Question: I am trying to build a component similar to a JProgressBar which would show three states instead of two as shown <URL>.
I have built this by adding three JLabel components(with three different background colors) to a panel with layout set as GridBagLayout. I have assigned corresponding weights to these labels, so that they get resized according to the size of the parent panel. Below is the corresponding sample code:
'''
public class CustomProgressBar {
public static void main(String[] args) {
JFrame frame = new JFrame("test");
JPanel panel = new JPanel();
double firstLabelWeight = 0.10d;
double secondLabelWeight = 0.20d;
double thirdLabelWeight = 1d - firstLabelWeight - secondLabelWeight;
JLabel firstLabel = new JLabel();
firstLabel.setOpaque(true);
firstLabel.setBackground(Color.GREEN);
JLabel secondLabel = new JLabel();
secondLabel.setOpaque(true);
secondLabel.setBackground(Color.YELLOW);
JLabel thirdLabel = new JLabel();
thirdLabel.setOpaque(true);
thirdLabel.setBackground(Color.RED);
panel.setLayout(new GridBagLayout());
GridBagConstraints gbc = new GridBagConstraints();
gbc.fill = GridBagConstraints.BOTH;
gbc.weightx = firstLabelWeight;
gbc.weighty = 1d;
panel.add(firstLabel, gbc);
gbc.weightx = secondLabelWeight;
gbc.weighty = 1d;
panel.add(secondLabel, gbc);
gbc.weightx = thirdLabelWeight;
gbc.weighty = 1d;
panel.add(thirdLabel, gbc);
panel.setBackground(Color.BLACK);
panel.setPreferredSize(new Dimension(157, 50));
frame.add(panel);
frame.setVisible(true);
frame.pack();
frame.setDefaultCloseOperation(JFrame.EXIT_ON_CLOSE);
}
}
'''
Now the problem with this approach is that when I try to resize the JFrame, the above three labels are not filling the complete horizontal space in the parent panel and we see black strips to the ends of the panel as shown <URL>.

I have tried setting gbc.fill and gbc.anchor parameters as well, but it still doesn't work.
Any help with this problem is greatly appreciated! Thankyou :)
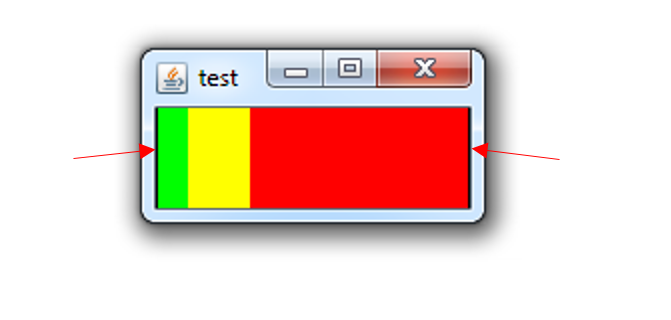
Answer: In order to overcome the rounding problems, you could override the layout for the panel in this way:
'''
class MyLayout extends GridBagLayout
{
private Component owner;
public MyLayout(Component owner)
{
this.owner = owner;
}
@Override
protected void adjustForGravity(GridBagConstraints constraints,
Rectangle rect)
{
// Adjust position and width of first (GREEN) label if necessary
if ((rect.x > 0) && (rect.x <= 2))
{
rect.width += rect.x;
rect.x = 0;
}
// Adjust width of last (RED) label if necessary
int gap = owner.getWidth() - rect.x - rect.width;
if ((gap > 0) && (gap <= 2))
rect.width += gap;
}
} // class MyLayout
'''
Then of course, set the layout of the panel in this way:
'''
panel.selLayout(new MyLayout(panel));
'''